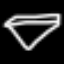
Label: diamond